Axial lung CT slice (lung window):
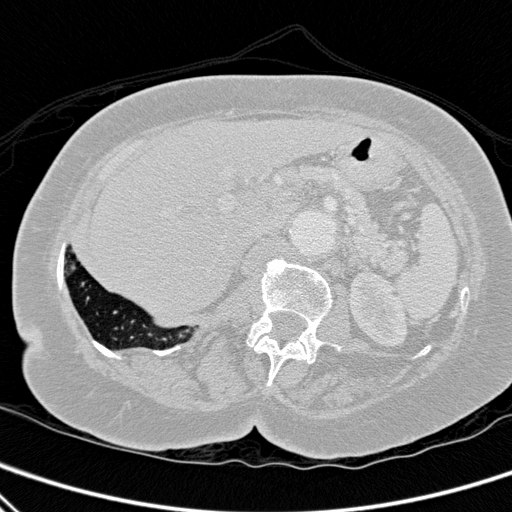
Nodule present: no